Interaction volume radius: 5 \u00c5
Interaction volume height: 20 \u00c5
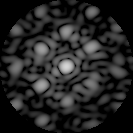
Disorder parameter: 0.397